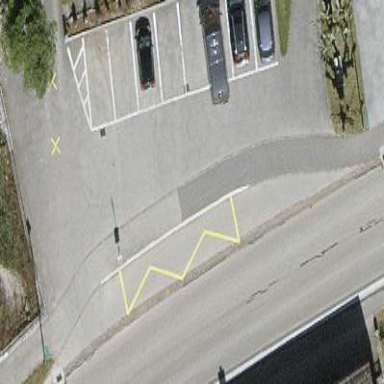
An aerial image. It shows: Parking area with surface.